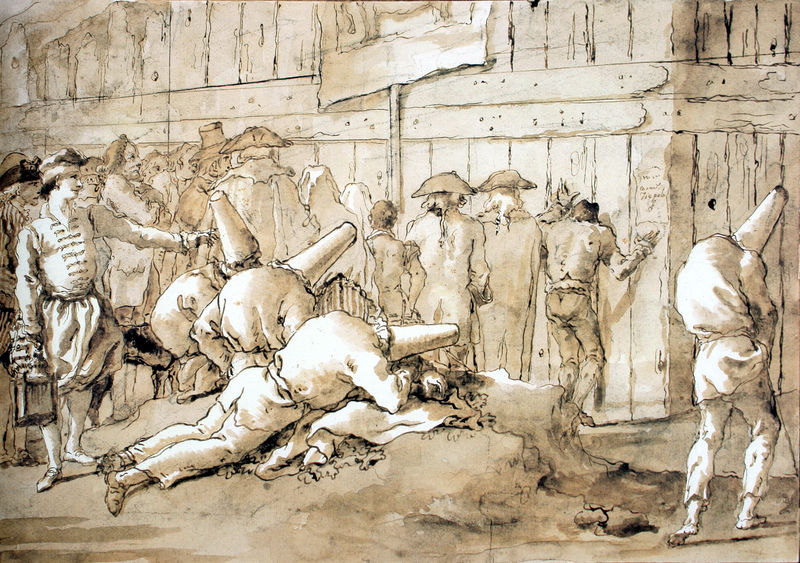
Titel: Pulcinellas warten vor dem Zirkus
Künstler: Giovanni Domenico Tiepolo
Standort: New York
Institution: The Metropolitan Museum of Art
Schlagwörter: feder, gruppe, mann, schatten, schlaf, wasser, weiß, aquarell, frauen, menschen, sand, braun, frankreich, frau, holz, hut, hüte, lampe, laterne, laternen, männer, pastell, profil, rücken, schwarz, strassenszene, zeichnung, tuch, zaun, beige, malerei, versammlung, anzug, anzüge, betrunken, gericht, gesichter, hemd, jacke, mütze, wand, arm, arme, gesicht, hinrichtung, kleidung, trauer, hügel, hütte, boden, figur, kostüm, stehend, tücher, decke, händler, personen, publikum, frontal, traurig, schuppen, beine, füße, rückenansicht, schrift, papier, liegen, umrisse, italien, venedig, schuhe, zöpfe, hosen, hemden, mauer, grafik, graphik, wasserfarbe, lattenzaun, weis, sepia, figuren, krieg, planken, crowd, hat, men, people, soldaten, white, tafel, hair, wall, woman, zopf, tusch, goya, bohlen, bretter, liegend, nägel, transparent, barfuss, eingang, fugen, laviert, schild, tusche, schmutz, zettel, scheune, haufen, kohle, clown, druck, gefangen, militär, revolution, uniform, uniformen, jacken, leichen, soldat, strafe, tote, plakat, anonymität, dreispitz, beten, entwurf, pinsel, tinte, daumier, wood, sad, gefangene, man, wams, water, death, matrosen, light, holzwand, seefahrer, sünde, cap, hats, karneval, sklaven, gucken, fall, falling, gesichtslos, gläubig, dead, fence, bretterzaun, dirt, schande, anschlag, buckel, federzeichnung, erdhügel, ink, aquarelliert, italian, watercolor, masken, juden, pierrot, tiepolo, wash, asleep, lying, bretterwand, türken, anonym, clowns, pointing, pest, standing, alive, phantasiegestalt, waiting, irre, barn, mud, pulcinella, bucklig, erschießen, kaufleute matrosen, kranevalfigur, mohre, pinser, weisser clown, irrenhaus, karnaval, turkish, chain, jail, rags, colonial, shed, 1700, punishment, mob, hüte wand, judenhut, punish, boards, george washington, backs, pantaloon, dunce, timeout, face down, daead